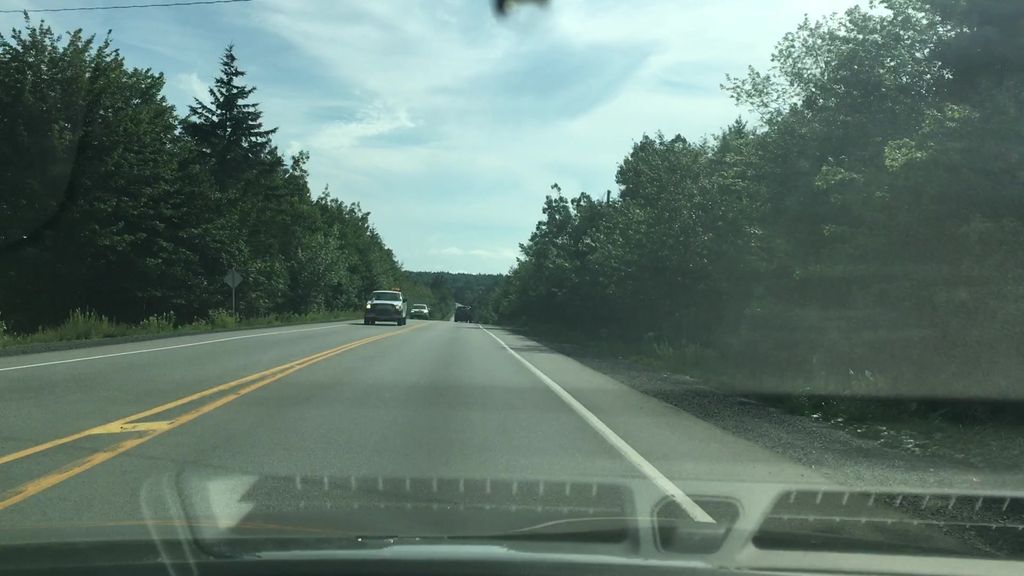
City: halifax